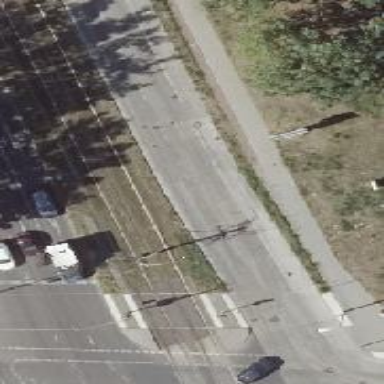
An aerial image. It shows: Catenary mast for power lines.